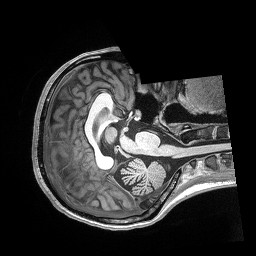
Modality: T1w
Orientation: axial